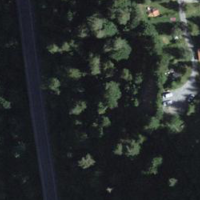
EUNIS habitat code: 44
Species observed at this site:
Dryocopus martius